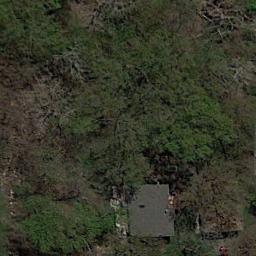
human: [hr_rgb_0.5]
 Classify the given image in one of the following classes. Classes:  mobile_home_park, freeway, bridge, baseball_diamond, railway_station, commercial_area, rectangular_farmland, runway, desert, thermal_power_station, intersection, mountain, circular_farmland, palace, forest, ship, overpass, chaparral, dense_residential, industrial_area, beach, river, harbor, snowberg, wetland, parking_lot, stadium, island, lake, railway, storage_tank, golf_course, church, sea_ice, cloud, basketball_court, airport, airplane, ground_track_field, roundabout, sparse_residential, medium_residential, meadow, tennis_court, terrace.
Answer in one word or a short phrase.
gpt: forest